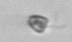
Label: Pyramimonas